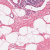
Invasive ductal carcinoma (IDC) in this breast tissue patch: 0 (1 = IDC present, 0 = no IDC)